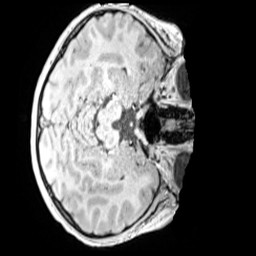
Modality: MP2RAGE
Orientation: axial
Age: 11
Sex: male
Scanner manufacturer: siemens
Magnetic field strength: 3 T
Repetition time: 4 s
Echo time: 0.00299 s